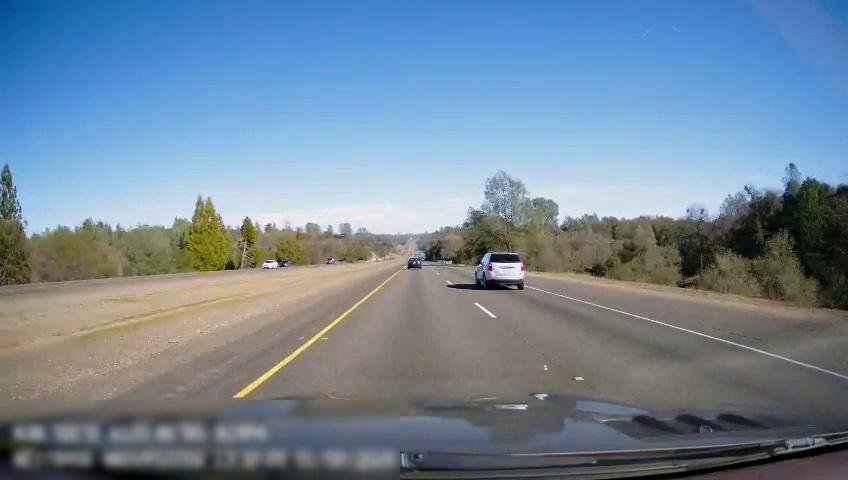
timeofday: Day
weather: Sunny
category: Drivable Space
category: Drivable Space
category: Vehicles | Car
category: Vehicles | Car
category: Vehicles | Truck
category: Vehicles | SUV
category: Vehicles | Car
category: Lanes | Current Lane
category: Lanes | Current Lane
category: Lanes | Alternate Lane